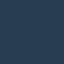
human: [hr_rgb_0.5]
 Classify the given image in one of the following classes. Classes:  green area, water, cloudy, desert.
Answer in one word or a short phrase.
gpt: water